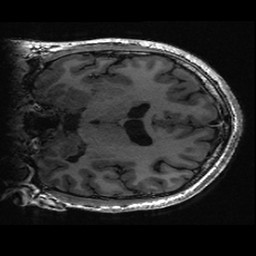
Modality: T1w
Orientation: coronal
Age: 20
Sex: male